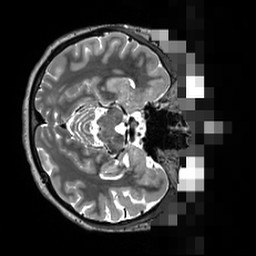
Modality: T2w
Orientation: axial
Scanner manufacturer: siemens
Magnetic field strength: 3 T
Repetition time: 3.2 s
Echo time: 0.564 s